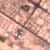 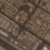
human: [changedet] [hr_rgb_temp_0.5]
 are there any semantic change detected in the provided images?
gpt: The area below the road was urbanized.